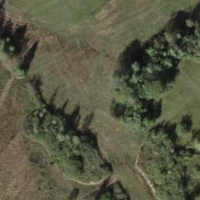
EUNIS habitat code: 21
Species observed at this site:
Corvus corone
Cyanistes caeruleus
Primula veris
Succisa pratensis
Parus major
Erithacus rubecula
Milvus milvus
Pica pica
Dactylorhiza maculata
Vicia cracca
Buteo buteo
Epipactis palustris
Turdus merula